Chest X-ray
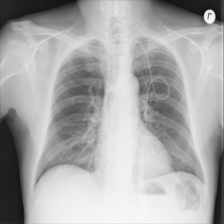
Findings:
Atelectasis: negative
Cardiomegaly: negative
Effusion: negative
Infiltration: negative
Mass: negative
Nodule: negative
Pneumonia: negative
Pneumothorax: negative
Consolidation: negative
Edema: negative
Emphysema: negative
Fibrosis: negative
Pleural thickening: negative
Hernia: negative